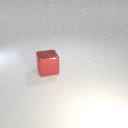
large red metal cube